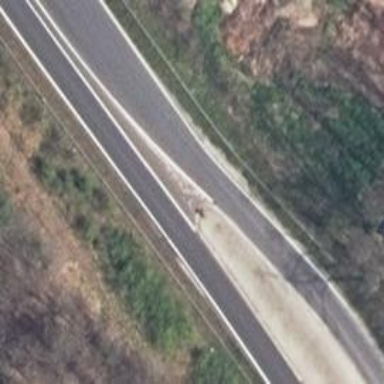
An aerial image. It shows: Asphalt road classified as primary highway.